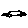
Label: car